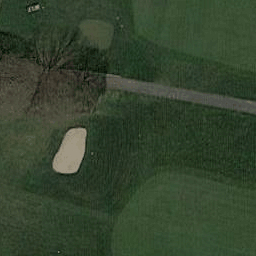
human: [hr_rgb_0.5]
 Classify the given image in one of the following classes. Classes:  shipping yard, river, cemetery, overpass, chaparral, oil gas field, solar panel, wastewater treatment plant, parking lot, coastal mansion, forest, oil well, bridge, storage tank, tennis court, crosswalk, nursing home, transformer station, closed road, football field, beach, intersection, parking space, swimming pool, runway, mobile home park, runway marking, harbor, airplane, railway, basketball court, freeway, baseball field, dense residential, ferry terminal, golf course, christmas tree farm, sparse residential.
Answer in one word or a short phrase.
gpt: golf course